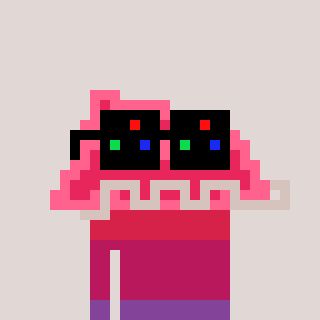
a pixel art character with square black sunglasses, a retainer-shaped head and a purple-colored body on a warm background